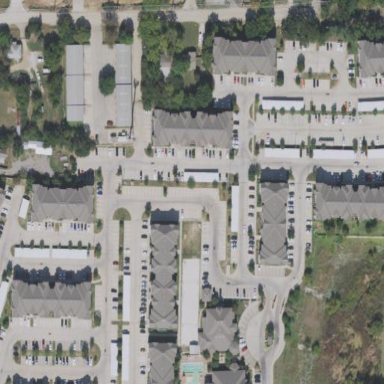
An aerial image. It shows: Residential area with apartments.